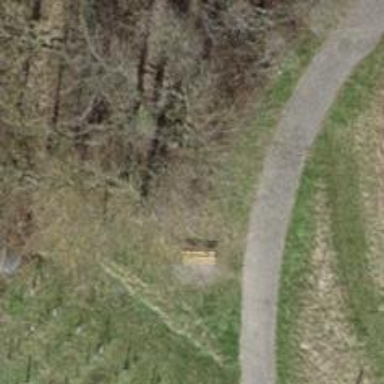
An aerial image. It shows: Bench.